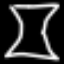
Label: hourglass